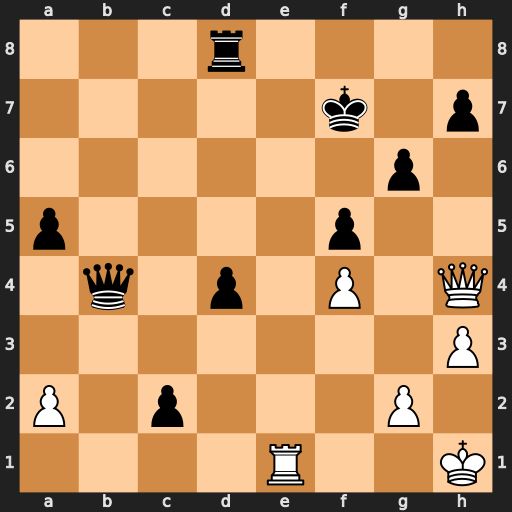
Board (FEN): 3r4/5k1p/6p1/p4p2/1q1p1P1Q/7P/P1p3P1/4R2K
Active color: w
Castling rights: -
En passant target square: -
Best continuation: Qxh7+ Kf6 Qh4+